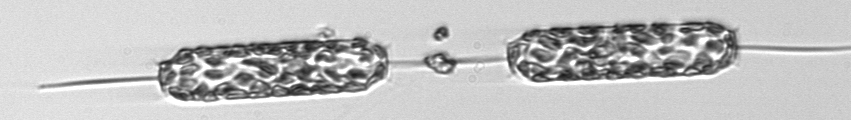
Label: Ditylum_brightwellii